一年级 · 算术
下面哪个手势可以表示 “ $6 ”$ ?（））
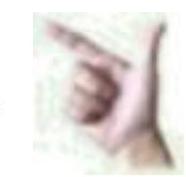
A.
B.
C.

答案: A